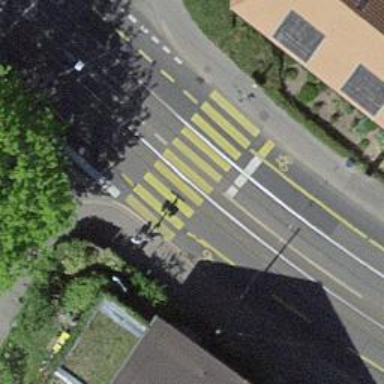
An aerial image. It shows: Bus stop with tram services. It also serves as tram stop.